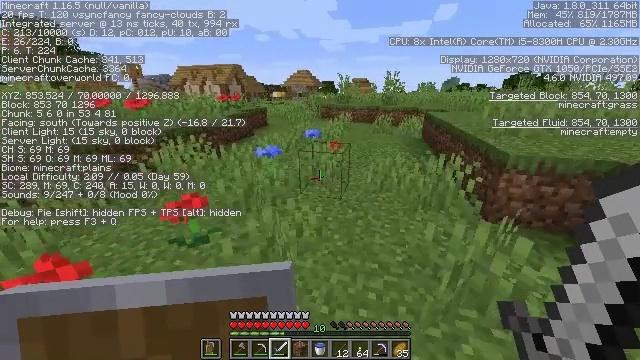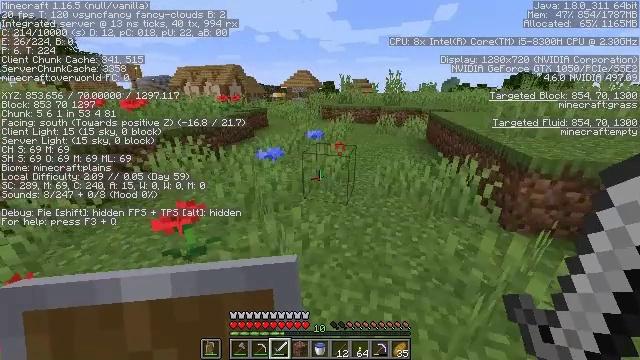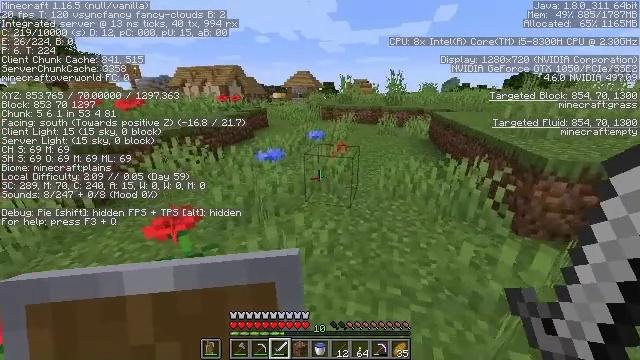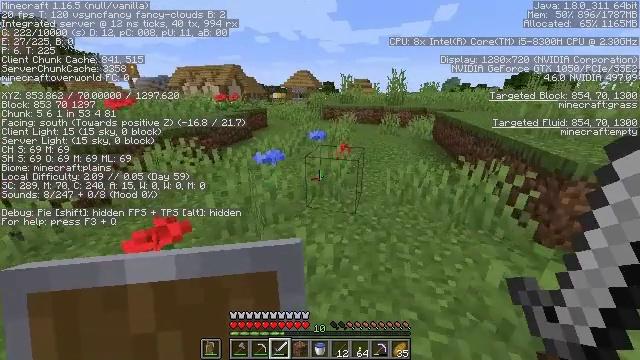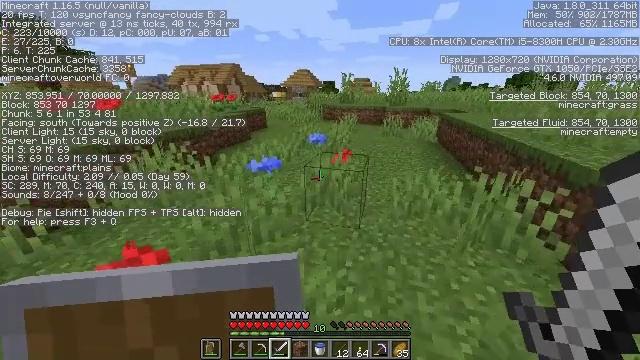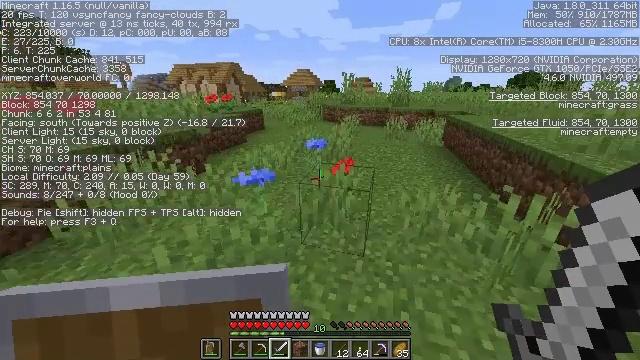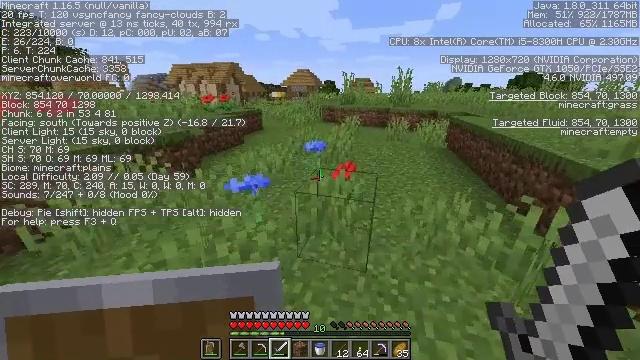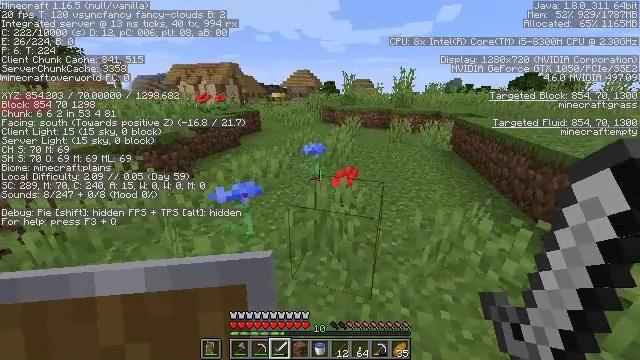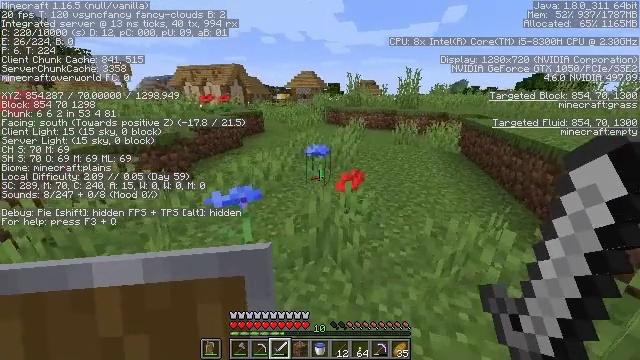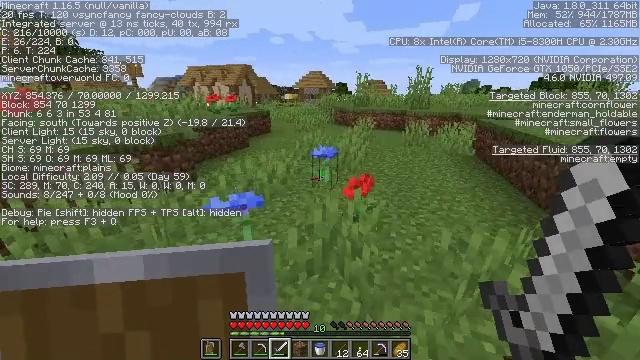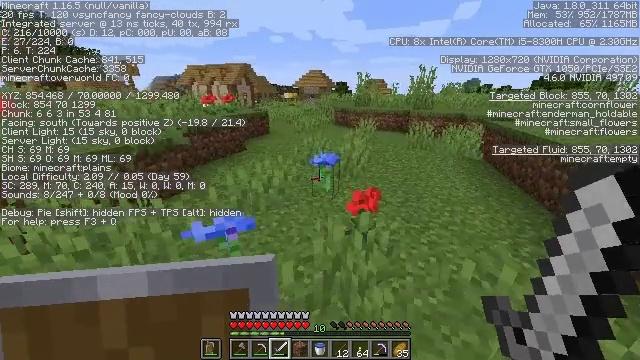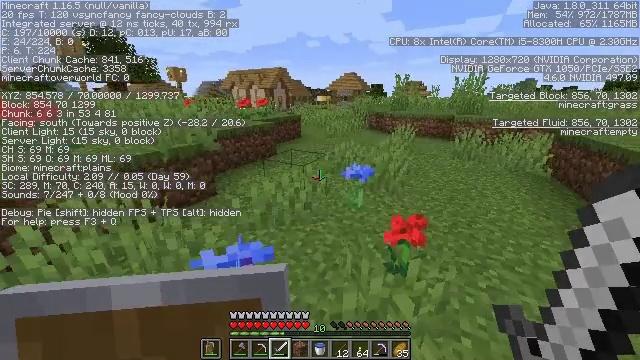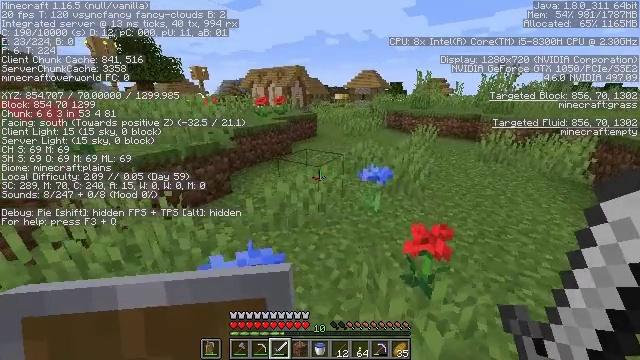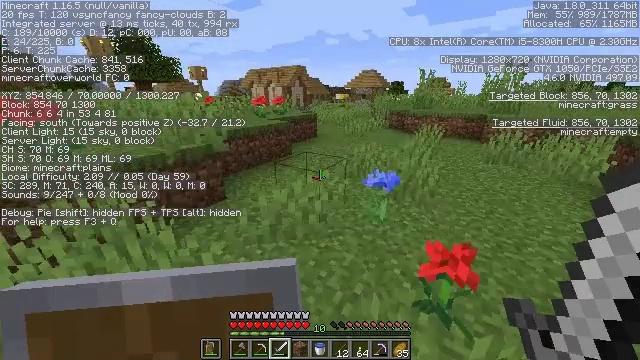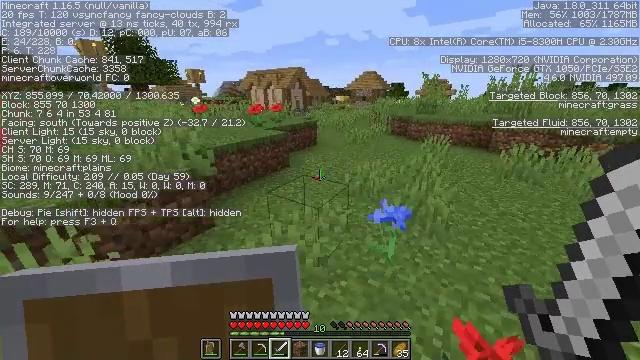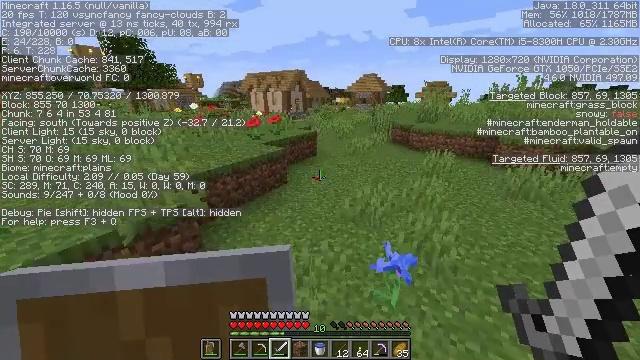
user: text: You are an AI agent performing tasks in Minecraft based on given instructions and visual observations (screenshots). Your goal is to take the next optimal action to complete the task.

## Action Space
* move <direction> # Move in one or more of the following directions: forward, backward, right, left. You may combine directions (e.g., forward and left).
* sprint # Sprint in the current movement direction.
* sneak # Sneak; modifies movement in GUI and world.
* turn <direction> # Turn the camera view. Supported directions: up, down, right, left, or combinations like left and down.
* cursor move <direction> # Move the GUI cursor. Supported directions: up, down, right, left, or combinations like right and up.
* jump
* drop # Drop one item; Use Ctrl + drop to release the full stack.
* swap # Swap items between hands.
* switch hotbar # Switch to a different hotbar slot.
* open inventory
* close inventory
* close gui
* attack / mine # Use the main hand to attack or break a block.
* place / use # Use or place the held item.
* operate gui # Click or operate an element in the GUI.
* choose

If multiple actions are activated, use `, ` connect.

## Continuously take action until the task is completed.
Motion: motion action
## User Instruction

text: Remove the yellow bed.
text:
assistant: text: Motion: move forward
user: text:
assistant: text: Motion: move forward
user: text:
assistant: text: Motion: move forward
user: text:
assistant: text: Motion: move forward
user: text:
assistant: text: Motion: move forward
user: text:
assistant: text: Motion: move forward
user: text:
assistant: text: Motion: move forward
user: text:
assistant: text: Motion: move forward, turn left
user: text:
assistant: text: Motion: move forward, turn left
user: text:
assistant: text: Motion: move forward
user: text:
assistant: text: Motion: move forward, turn left
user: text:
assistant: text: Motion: move forward, turn left
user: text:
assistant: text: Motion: move forward
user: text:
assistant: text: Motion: move forward, jump
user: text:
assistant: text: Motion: move forward, jump
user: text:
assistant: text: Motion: move forward, jump
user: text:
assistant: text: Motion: move forward, turn left, jump
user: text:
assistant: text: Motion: move forward, turn left and down, jump
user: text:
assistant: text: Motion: move forward, turn left and down
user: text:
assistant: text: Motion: move forward
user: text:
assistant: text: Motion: move forward
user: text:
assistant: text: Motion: move forward
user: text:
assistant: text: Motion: move forward
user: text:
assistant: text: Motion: move forward
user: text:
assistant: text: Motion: move forward, turn left
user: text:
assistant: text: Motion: move forward
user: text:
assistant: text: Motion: move forward, turn left
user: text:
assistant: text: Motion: move forward, turn left, jump
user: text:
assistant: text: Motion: move forward, turn left, jump
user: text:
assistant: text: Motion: move forward, turn left, jump